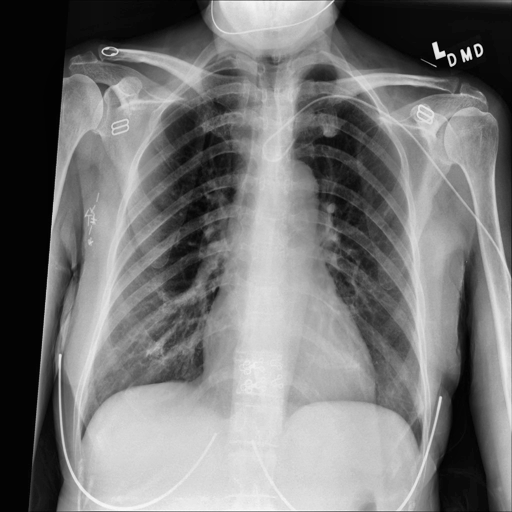
Finding: NORMAL